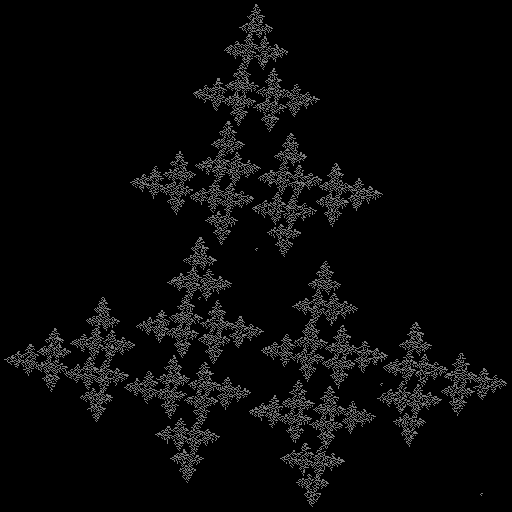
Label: crystal